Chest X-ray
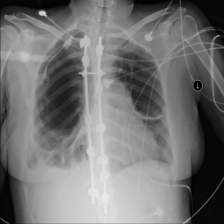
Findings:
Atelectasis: negative
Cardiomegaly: negative
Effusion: negative
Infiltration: negative
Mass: negative
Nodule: negative
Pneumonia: negative
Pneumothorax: negative
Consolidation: negative
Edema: negative
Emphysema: negative
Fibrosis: negative
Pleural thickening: positive
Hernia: negative